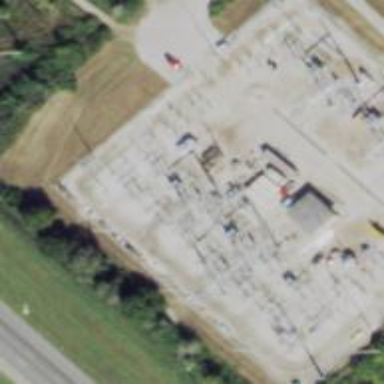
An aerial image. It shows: Switch for power supply.